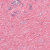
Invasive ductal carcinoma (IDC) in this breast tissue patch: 0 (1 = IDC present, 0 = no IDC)